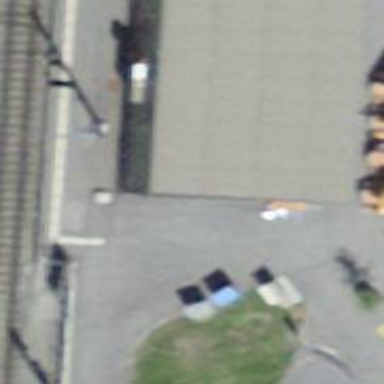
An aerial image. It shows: Café.